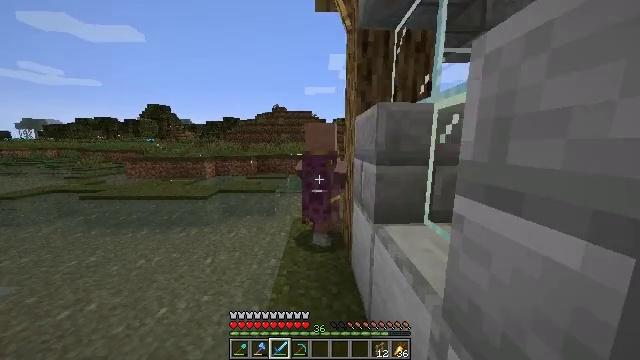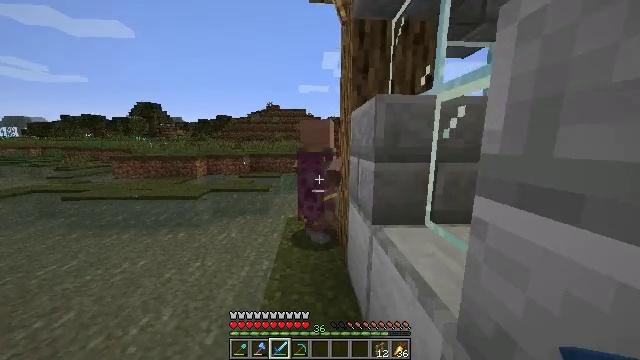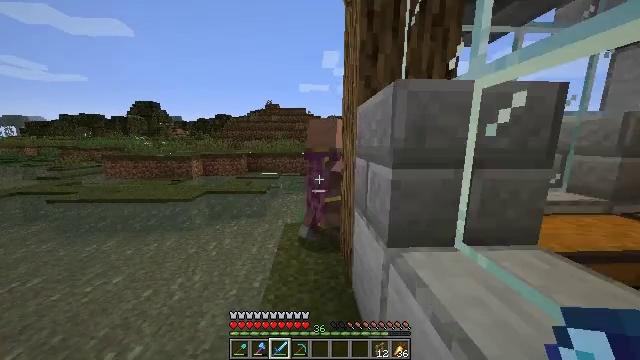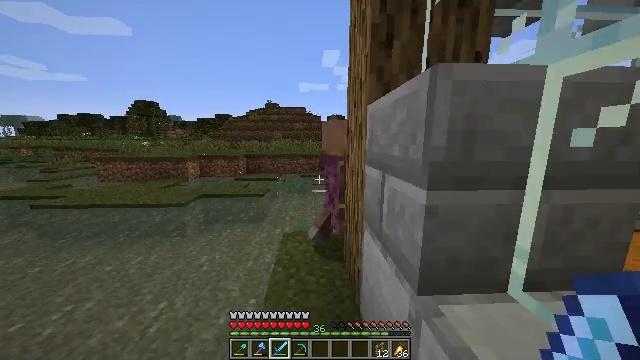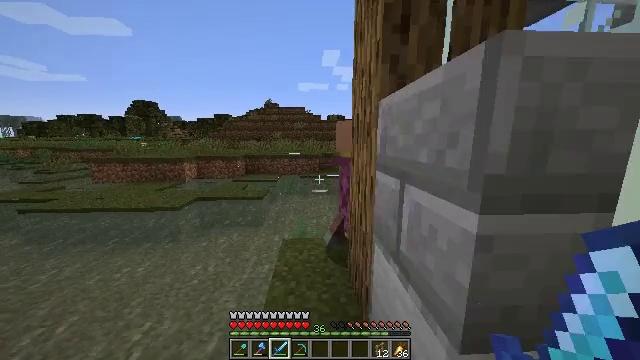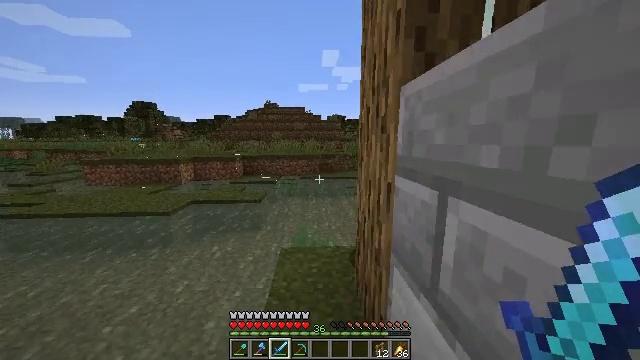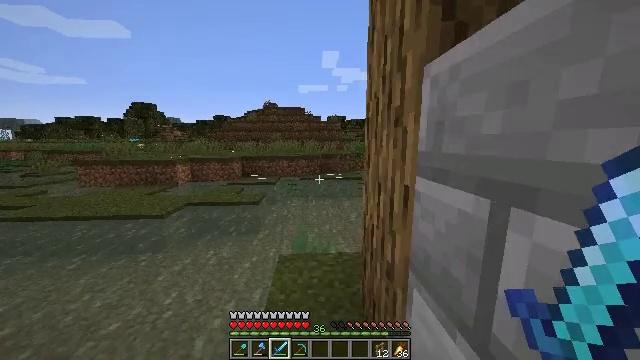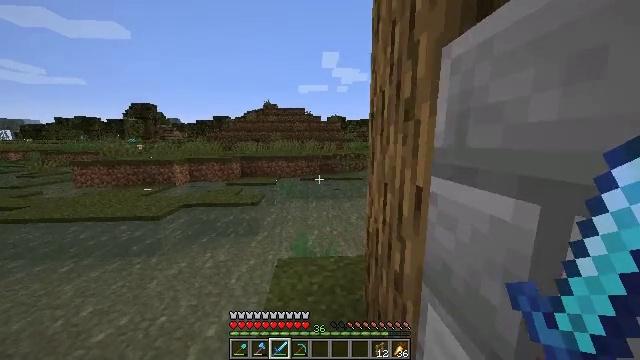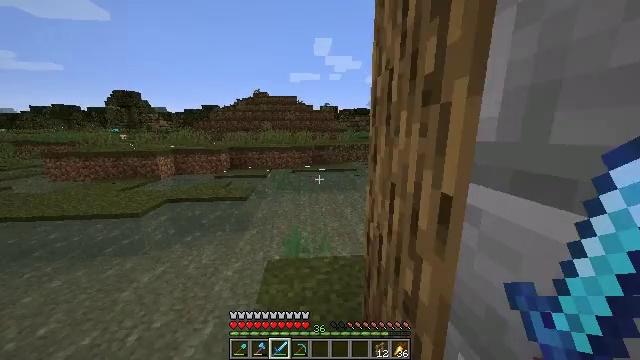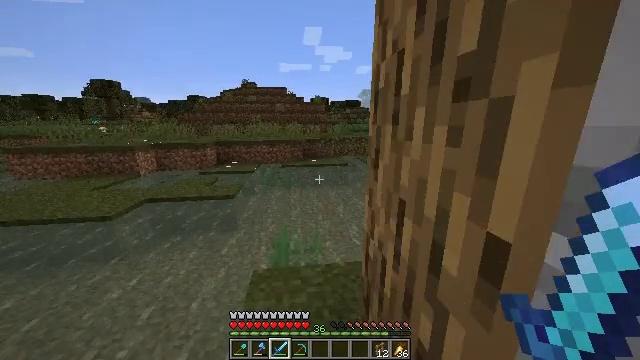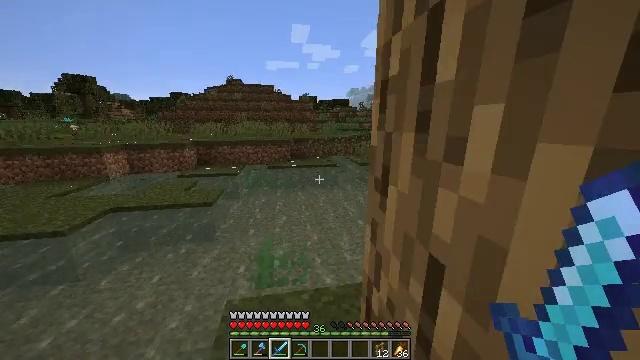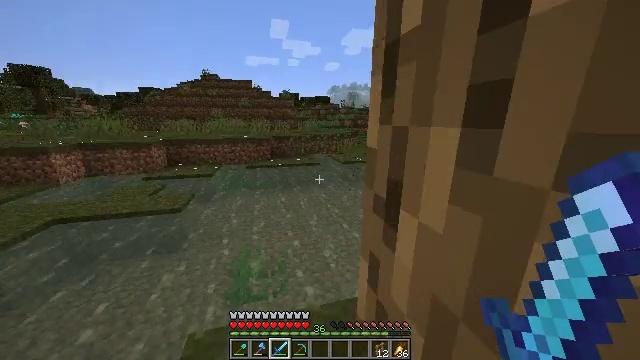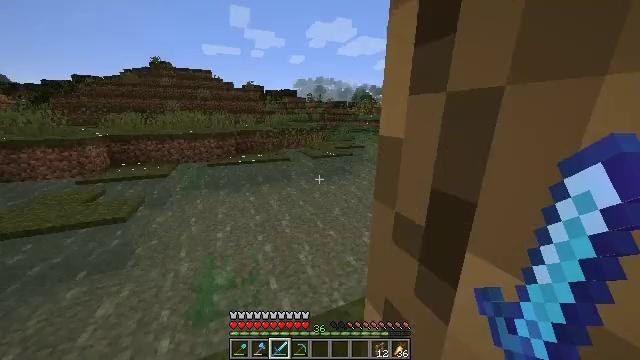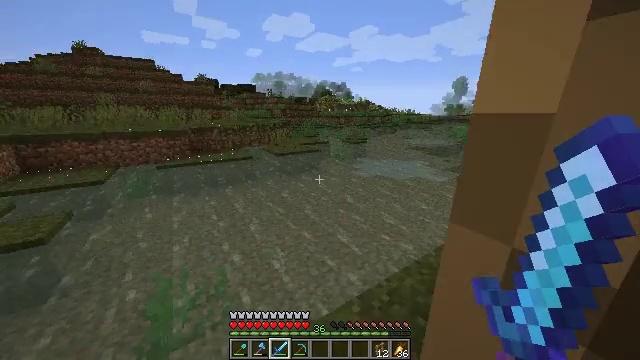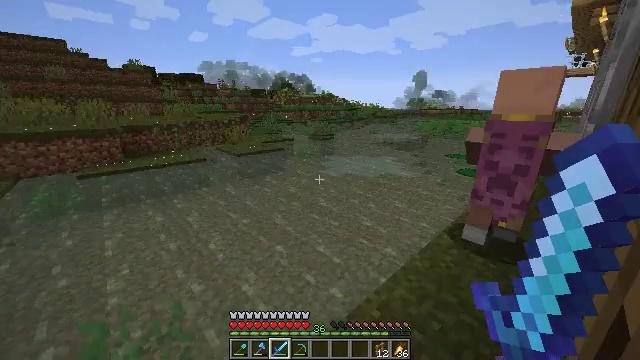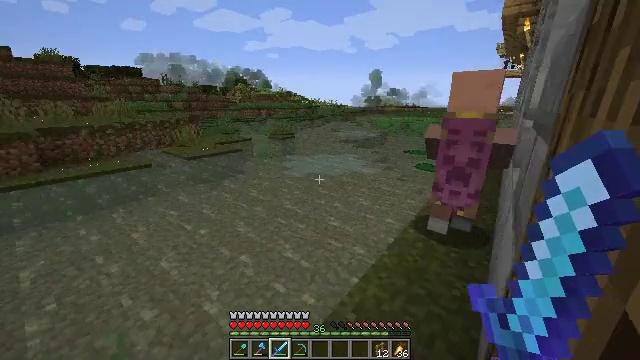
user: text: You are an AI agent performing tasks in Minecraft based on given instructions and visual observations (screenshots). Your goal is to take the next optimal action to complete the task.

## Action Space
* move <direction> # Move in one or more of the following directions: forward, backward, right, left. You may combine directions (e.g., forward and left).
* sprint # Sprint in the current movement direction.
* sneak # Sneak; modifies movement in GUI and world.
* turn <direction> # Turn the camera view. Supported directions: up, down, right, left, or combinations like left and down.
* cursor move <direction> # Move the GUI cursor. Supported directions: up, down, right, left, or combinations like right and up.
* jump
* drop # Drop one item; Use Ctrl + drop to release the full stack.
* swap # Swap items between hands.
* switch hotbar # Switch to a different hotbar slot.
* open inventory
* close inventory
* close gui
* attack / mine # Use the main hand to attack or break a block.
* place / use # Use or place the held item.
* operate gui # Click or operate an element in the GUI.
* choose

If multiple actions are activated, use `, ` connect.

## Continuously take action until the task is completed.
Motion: motion action
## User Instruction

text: Hunt the villager.
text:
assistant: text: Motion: move forward, sprint, turn right
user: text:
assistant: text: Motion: move forward
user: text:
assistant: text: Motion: move forward
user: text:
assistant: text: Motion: move forward
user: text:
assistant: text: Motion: move forward, sprint
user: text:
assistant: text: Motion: move forward, sprint
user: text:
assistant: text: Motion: move forward, sprint
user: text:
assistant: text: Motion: move forward, turn right and down
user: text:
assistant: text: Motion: move forward, turn right and down
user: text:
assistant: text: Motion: move forward, turn right
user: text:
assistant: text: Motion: move forward, turn right
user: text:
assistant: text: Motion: move forward, turn right and down
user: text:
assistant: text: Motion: move forward, turn right
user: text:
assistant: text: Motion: move forward, turn right
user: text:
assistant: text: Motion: move forward, sprint, turn right
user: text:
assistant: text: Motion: move forward, sprint, turn right
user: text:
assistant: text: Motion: move forward, sprint, turn right
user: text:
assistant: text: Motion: move forward, turn right
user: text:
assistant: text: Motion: move forward, turn right and up
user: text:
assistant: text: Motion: move forward, turn right and up
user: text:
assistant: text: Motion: move forward, sprint
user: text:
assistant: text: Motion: move forward, sprint
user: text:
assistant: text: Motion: move forward, sprint, turn up
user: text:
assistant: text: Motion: move forward
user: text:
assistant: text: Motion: move forward
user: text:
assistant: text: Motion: move forward, sprint
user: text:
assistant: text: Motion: move forward, sprint
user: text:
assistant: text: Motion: move forward, sprint, attack / mine
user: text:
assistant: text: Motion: move forward, attack / mine
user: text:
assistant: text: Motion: move forward, turn left and down, attack / mine